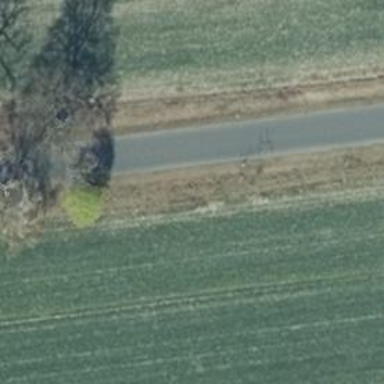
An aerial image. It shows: Deciduous broadleaved tree.